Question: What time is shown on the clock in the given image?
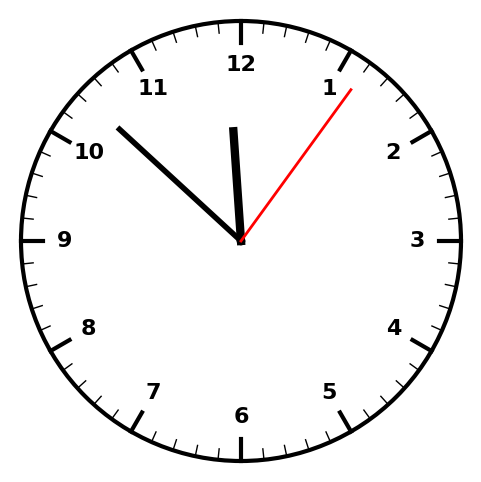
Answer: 11:52:06